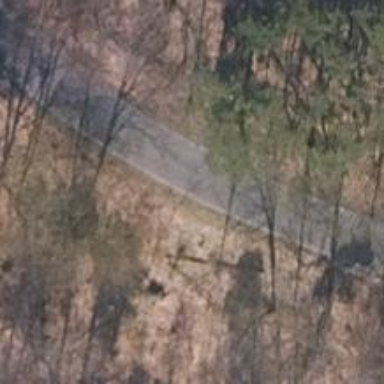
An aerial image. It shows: Tertiary road with asphalt surface.